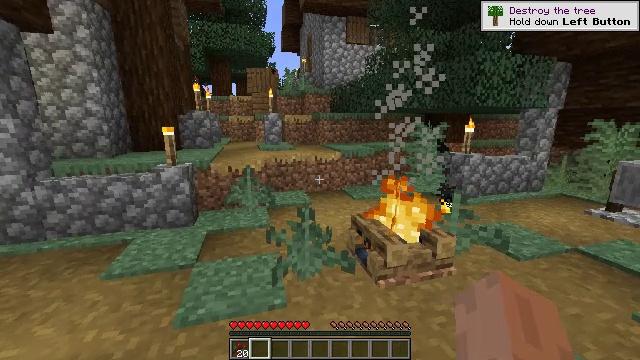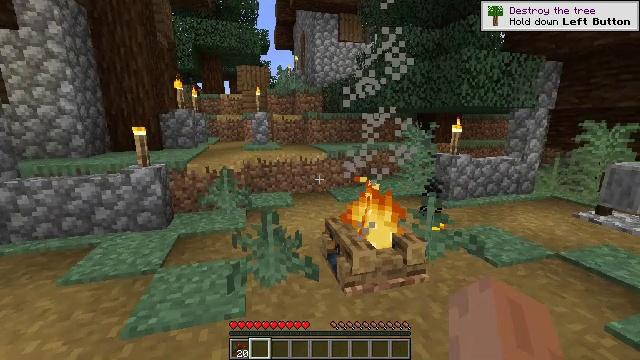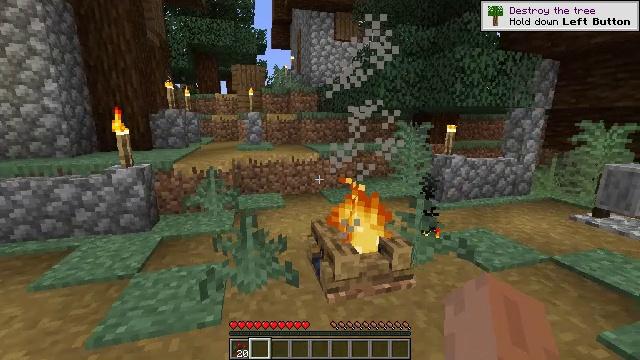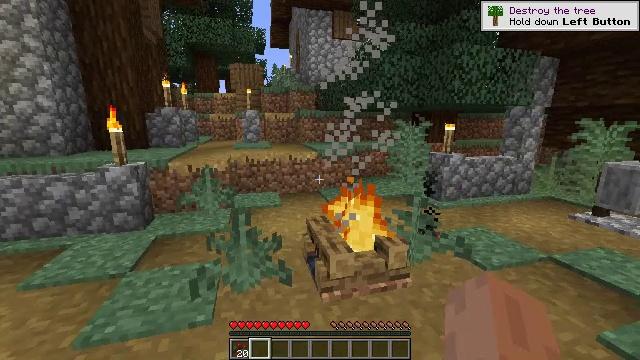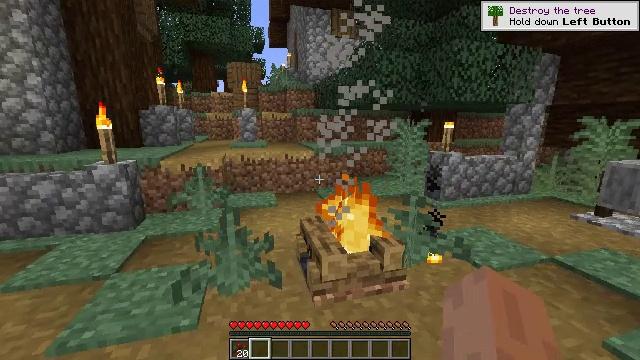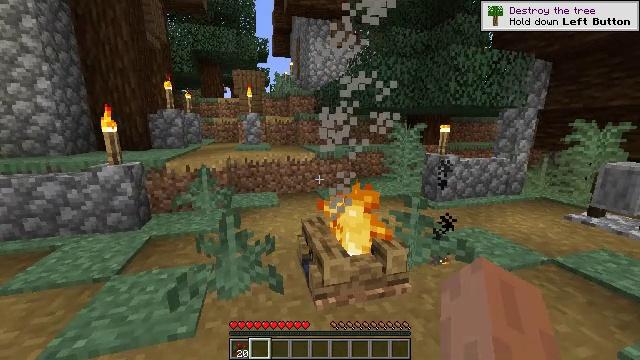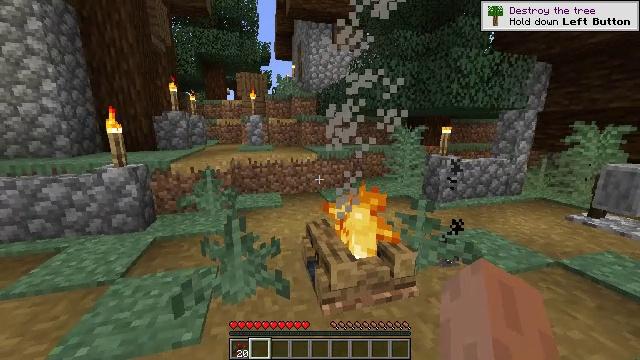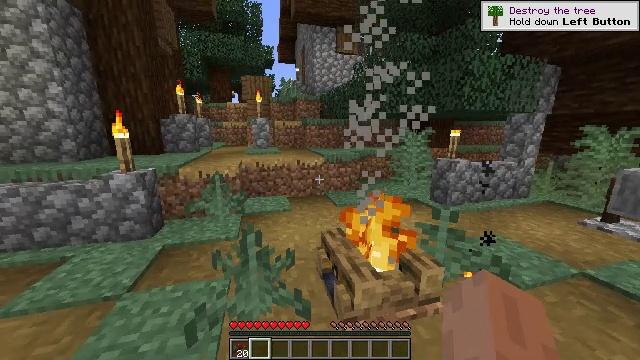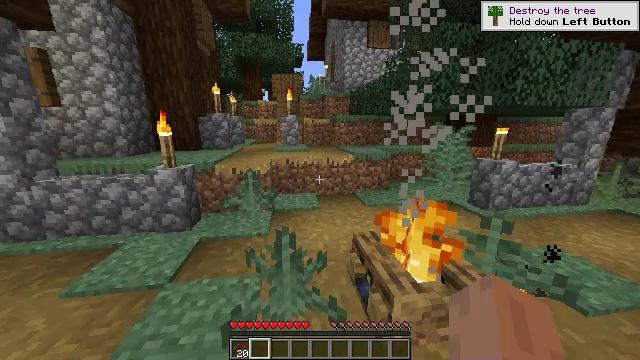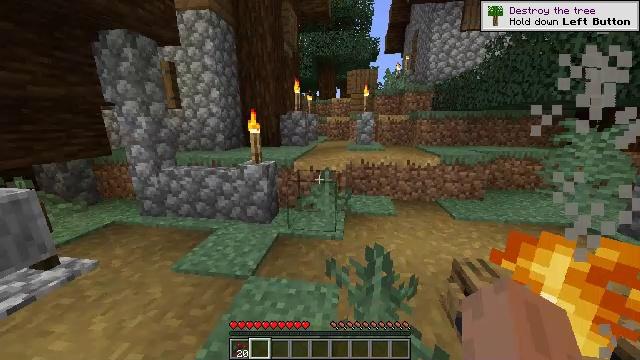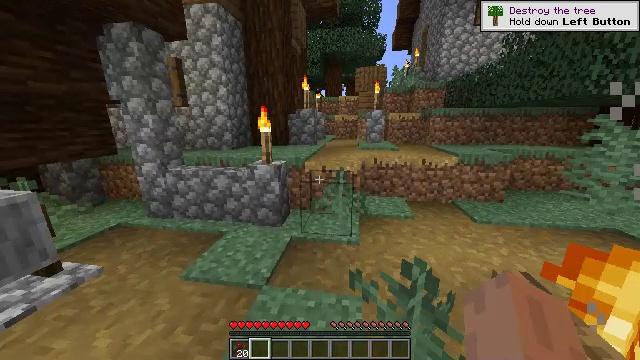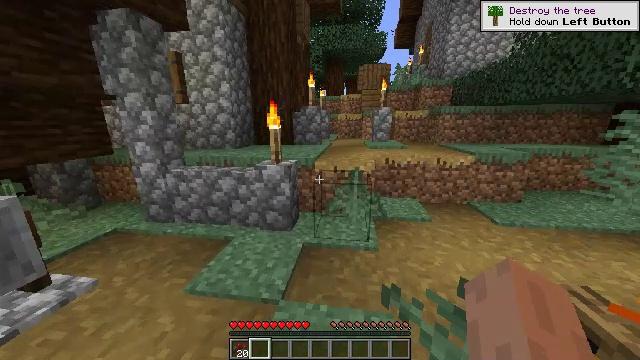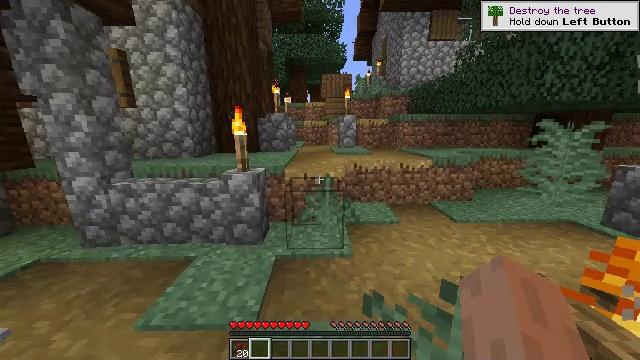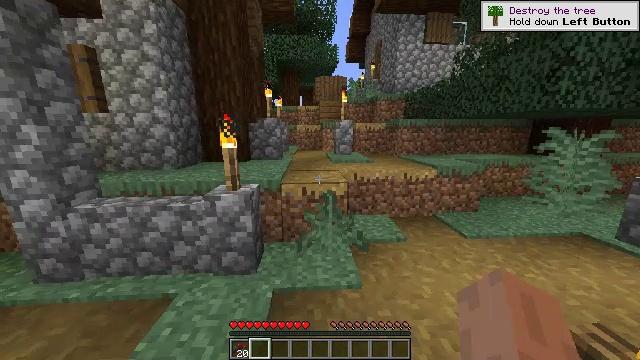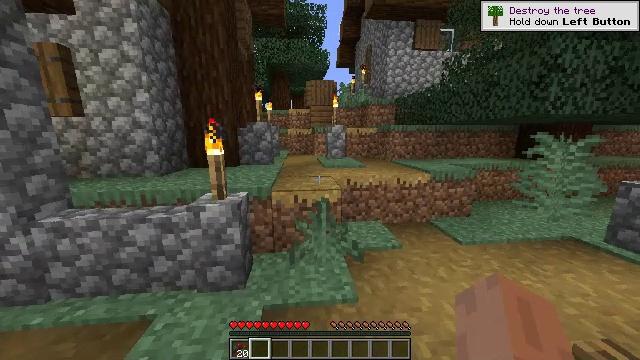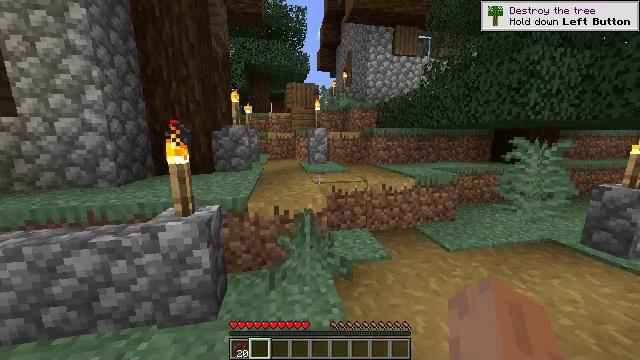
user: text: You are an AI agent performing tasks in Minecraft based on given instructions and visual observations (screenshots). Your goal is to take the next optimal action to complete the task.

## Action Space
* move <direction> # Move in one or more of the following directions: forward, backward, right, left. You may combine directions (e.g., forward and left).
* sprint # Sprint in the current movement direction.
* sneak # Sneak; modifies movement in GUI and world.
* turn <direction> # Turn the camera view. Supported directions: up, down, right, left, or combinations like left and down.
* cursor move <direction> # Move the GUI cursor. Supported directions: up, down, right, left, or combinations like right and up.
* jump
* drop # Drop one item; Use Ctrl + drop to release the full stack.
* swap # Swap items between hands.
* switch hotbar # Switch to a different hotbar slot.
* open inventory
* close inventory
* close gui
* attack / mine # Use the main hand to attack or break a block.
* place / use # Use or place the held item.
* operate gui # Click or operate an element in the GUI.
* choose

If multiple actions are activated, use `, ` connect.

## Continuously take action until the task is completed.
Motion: motion action
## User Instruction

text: Break the blue bed to move it.
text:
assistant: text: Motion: move forward and move right
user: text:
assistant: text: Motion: move forward and move right
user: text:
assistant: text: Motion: no_op
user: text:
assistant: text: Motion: move forward
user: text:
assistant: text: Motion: move forward and move left
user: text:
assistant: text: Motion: move forward and move left
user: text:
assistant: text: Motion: move forward and move left
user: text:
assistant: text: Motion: move forward and move left, turn left
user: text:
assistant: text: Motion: move forward and move left, turn left
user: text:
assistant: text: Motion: move forward and move left
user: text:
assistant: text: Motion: move forward and move left
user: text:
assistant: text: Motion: move forward, turn right and up
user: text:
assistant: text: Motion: move forward, turn right
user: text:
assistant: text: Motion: move forward, turn right and up
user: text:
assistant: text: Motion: move forward, turn right
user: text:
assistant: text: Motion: move forward, turn right
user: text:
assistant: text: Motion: move forward, jump
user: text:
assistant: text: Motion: move forward, turn left and down, jump
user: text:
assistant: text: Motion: move forward, turn left and down, jump
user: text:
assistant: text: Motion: move forward, turn left and down, jump
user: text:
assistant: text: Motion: move forward, turn left
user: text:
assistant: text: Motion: move forward
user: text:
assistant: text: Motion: move forward
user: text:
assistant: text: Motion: move forward
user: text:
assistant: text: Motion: move forward
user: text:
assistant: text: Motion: move forward, turn left and up
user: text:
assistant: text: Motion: move forward, turn left and up
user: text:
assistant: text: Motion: move forward, turn left and up
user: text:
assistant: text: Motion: move forward, turn up
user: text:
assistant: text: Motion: move forward and move right